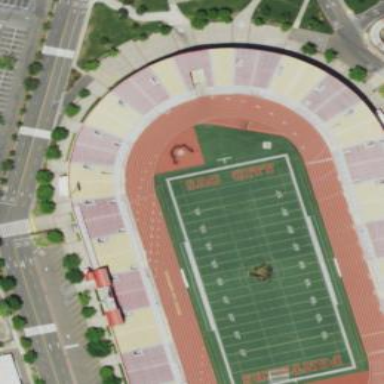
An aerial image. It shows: American football pitch with artificial turf surface for leisure land.